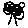
Label: tree